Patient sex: M
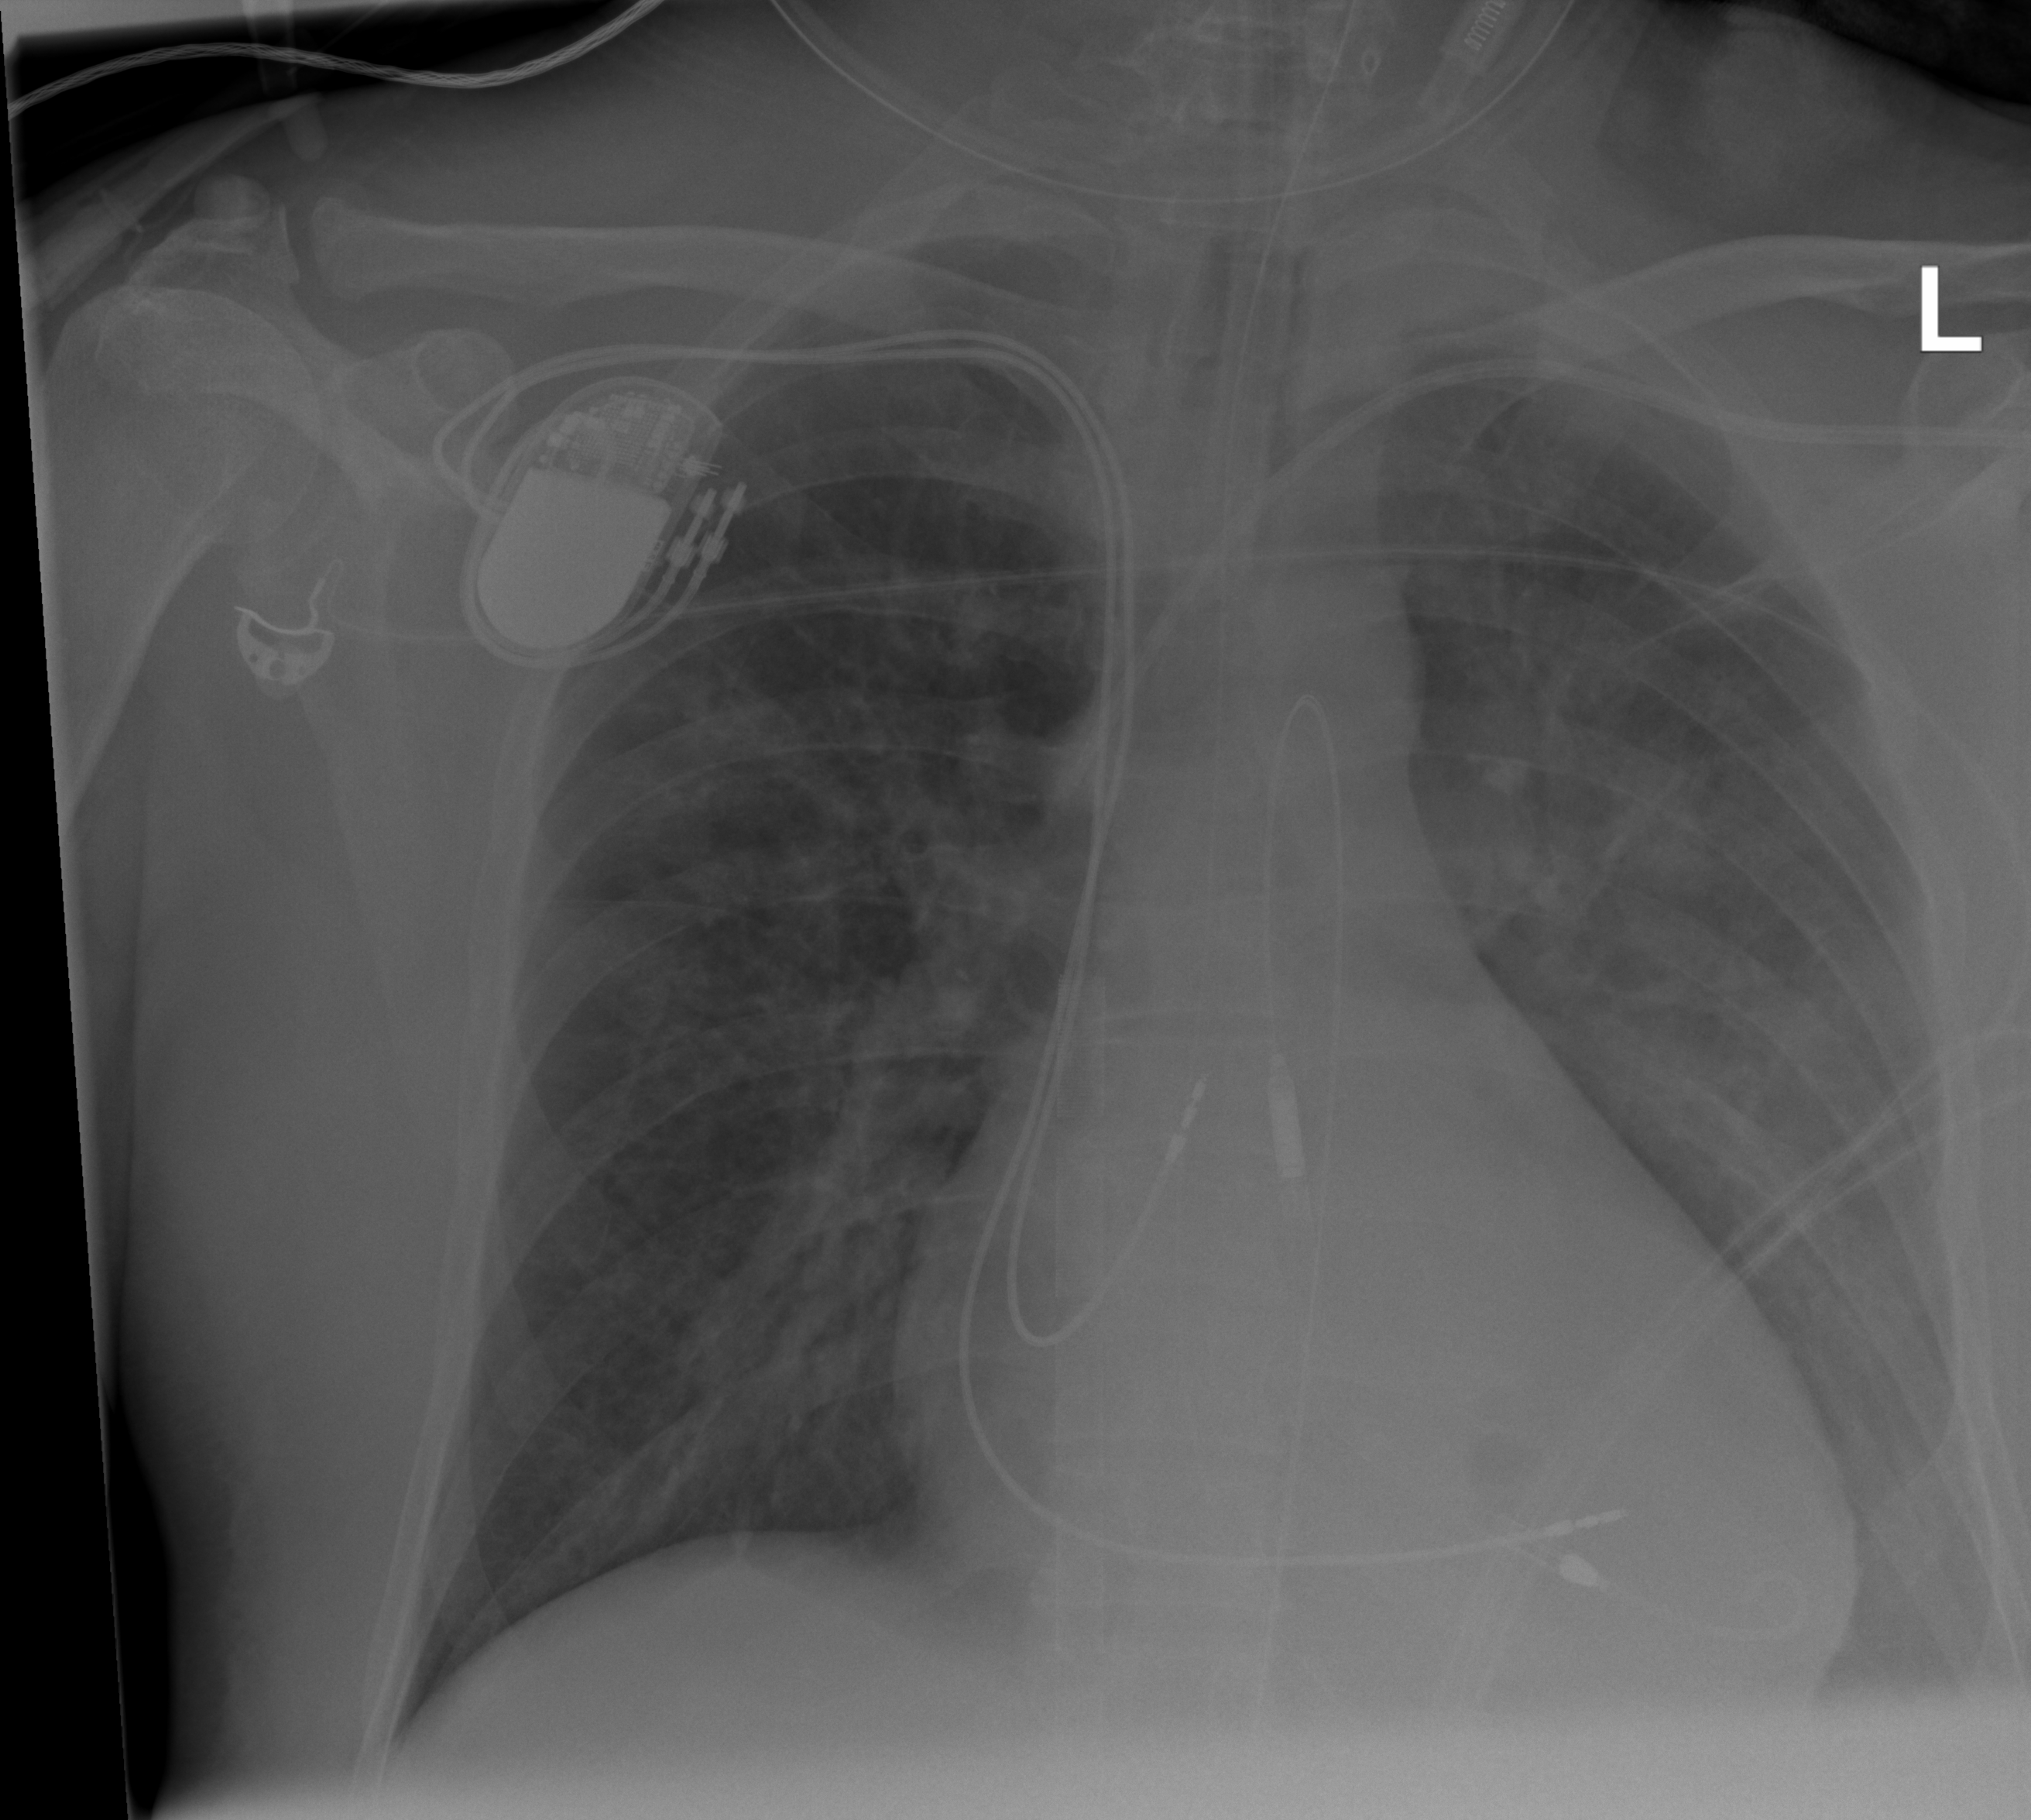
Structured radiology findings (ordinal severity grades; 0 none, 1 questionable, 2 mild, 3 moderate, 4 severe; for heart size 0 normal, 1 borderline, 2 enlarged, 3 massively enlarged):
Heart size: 2
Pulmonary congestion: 2
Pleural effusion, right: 0
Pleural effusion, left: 2
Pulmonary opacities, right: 0
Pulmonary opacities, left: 2
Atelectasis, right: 2
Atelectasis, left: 2